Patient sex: F
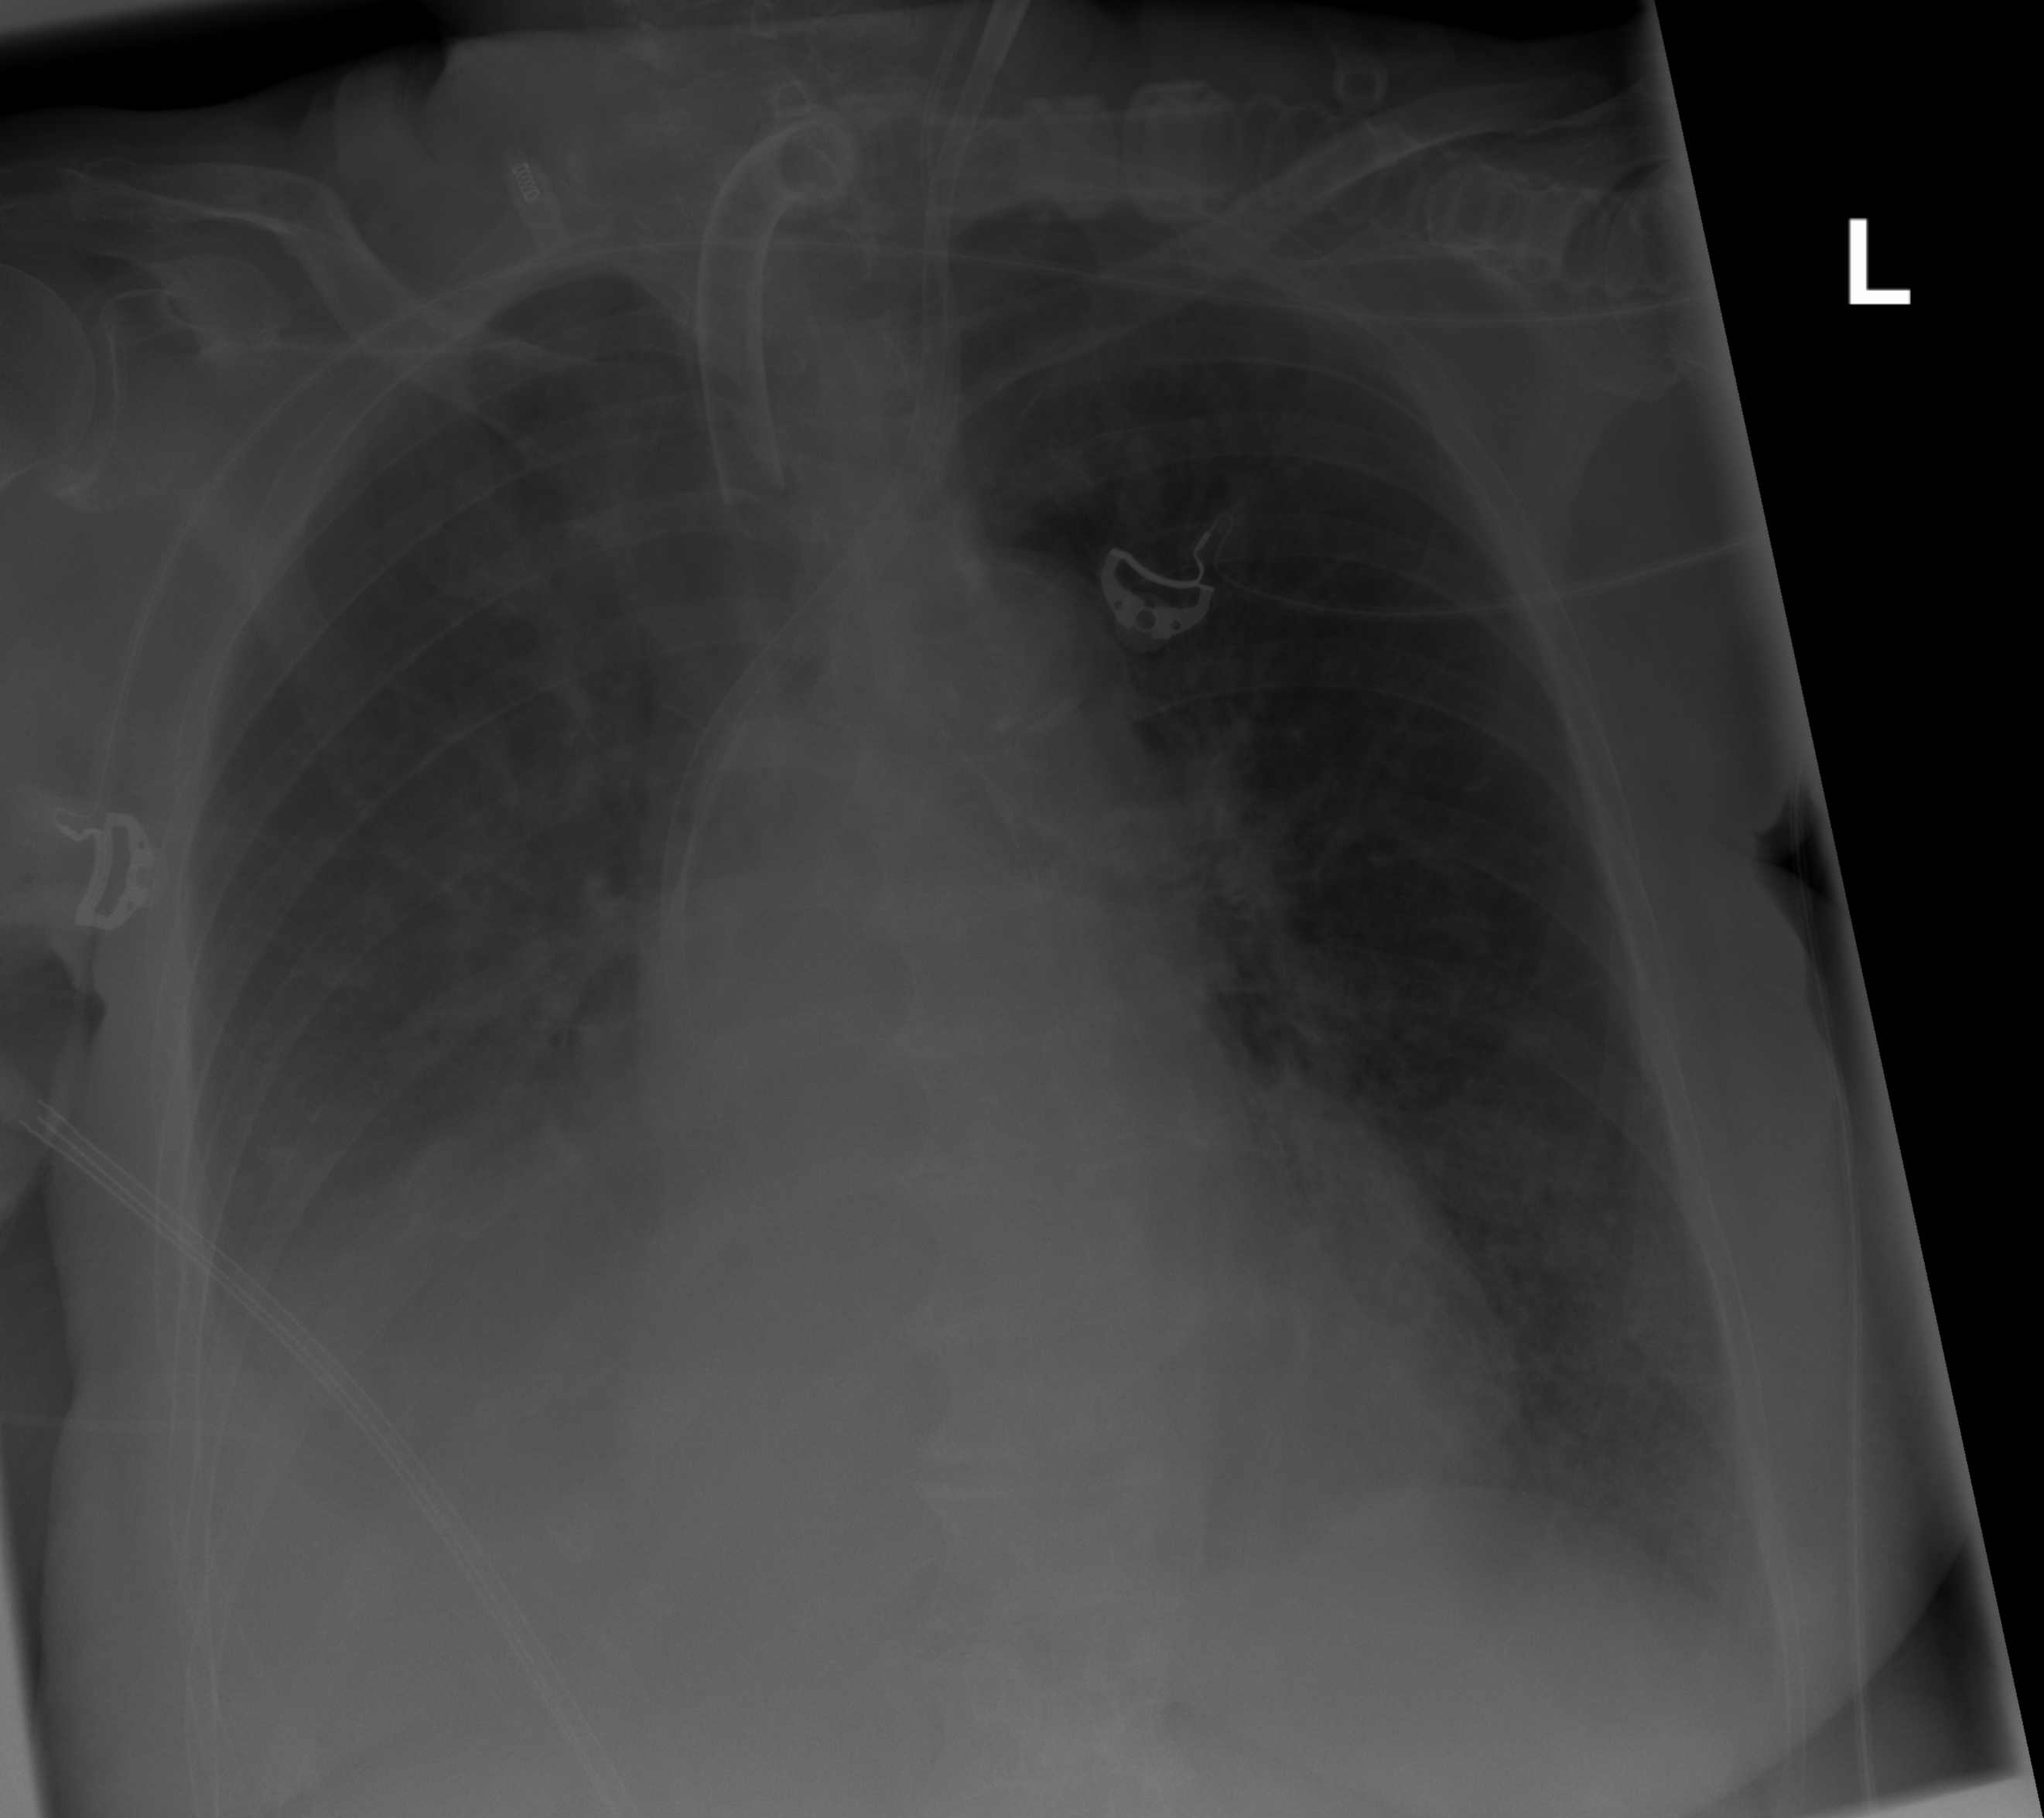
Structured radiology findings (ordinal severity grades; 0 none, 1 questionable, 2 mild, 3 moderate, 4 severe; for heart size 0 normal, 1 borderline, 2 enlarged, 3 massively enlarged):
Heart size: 1
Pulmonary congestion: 0
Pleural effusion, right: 2
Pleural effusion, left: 1
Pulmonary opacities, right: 0
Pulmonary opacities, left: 0
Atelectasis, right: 2
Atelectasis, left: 2